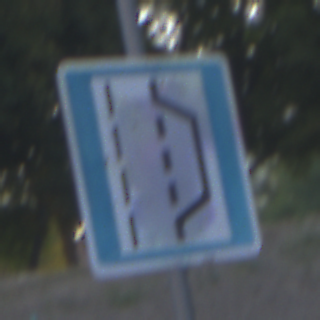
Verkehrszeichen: NothalteUndPannenbucht
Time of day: SunriseSunset
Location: Outdoor (Urban)
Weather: Clear
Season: NotSpecified
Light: Natural